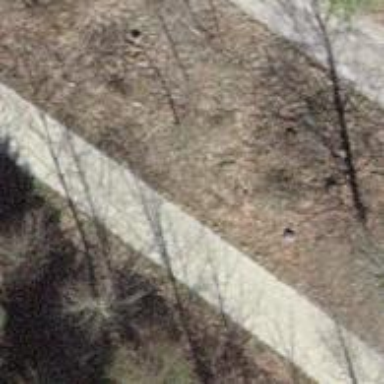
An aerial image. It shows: Track with grade 2 gravel surface.